Field crop: maize
Growth stage: 2
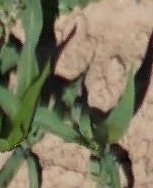
Species: maize